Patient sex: M
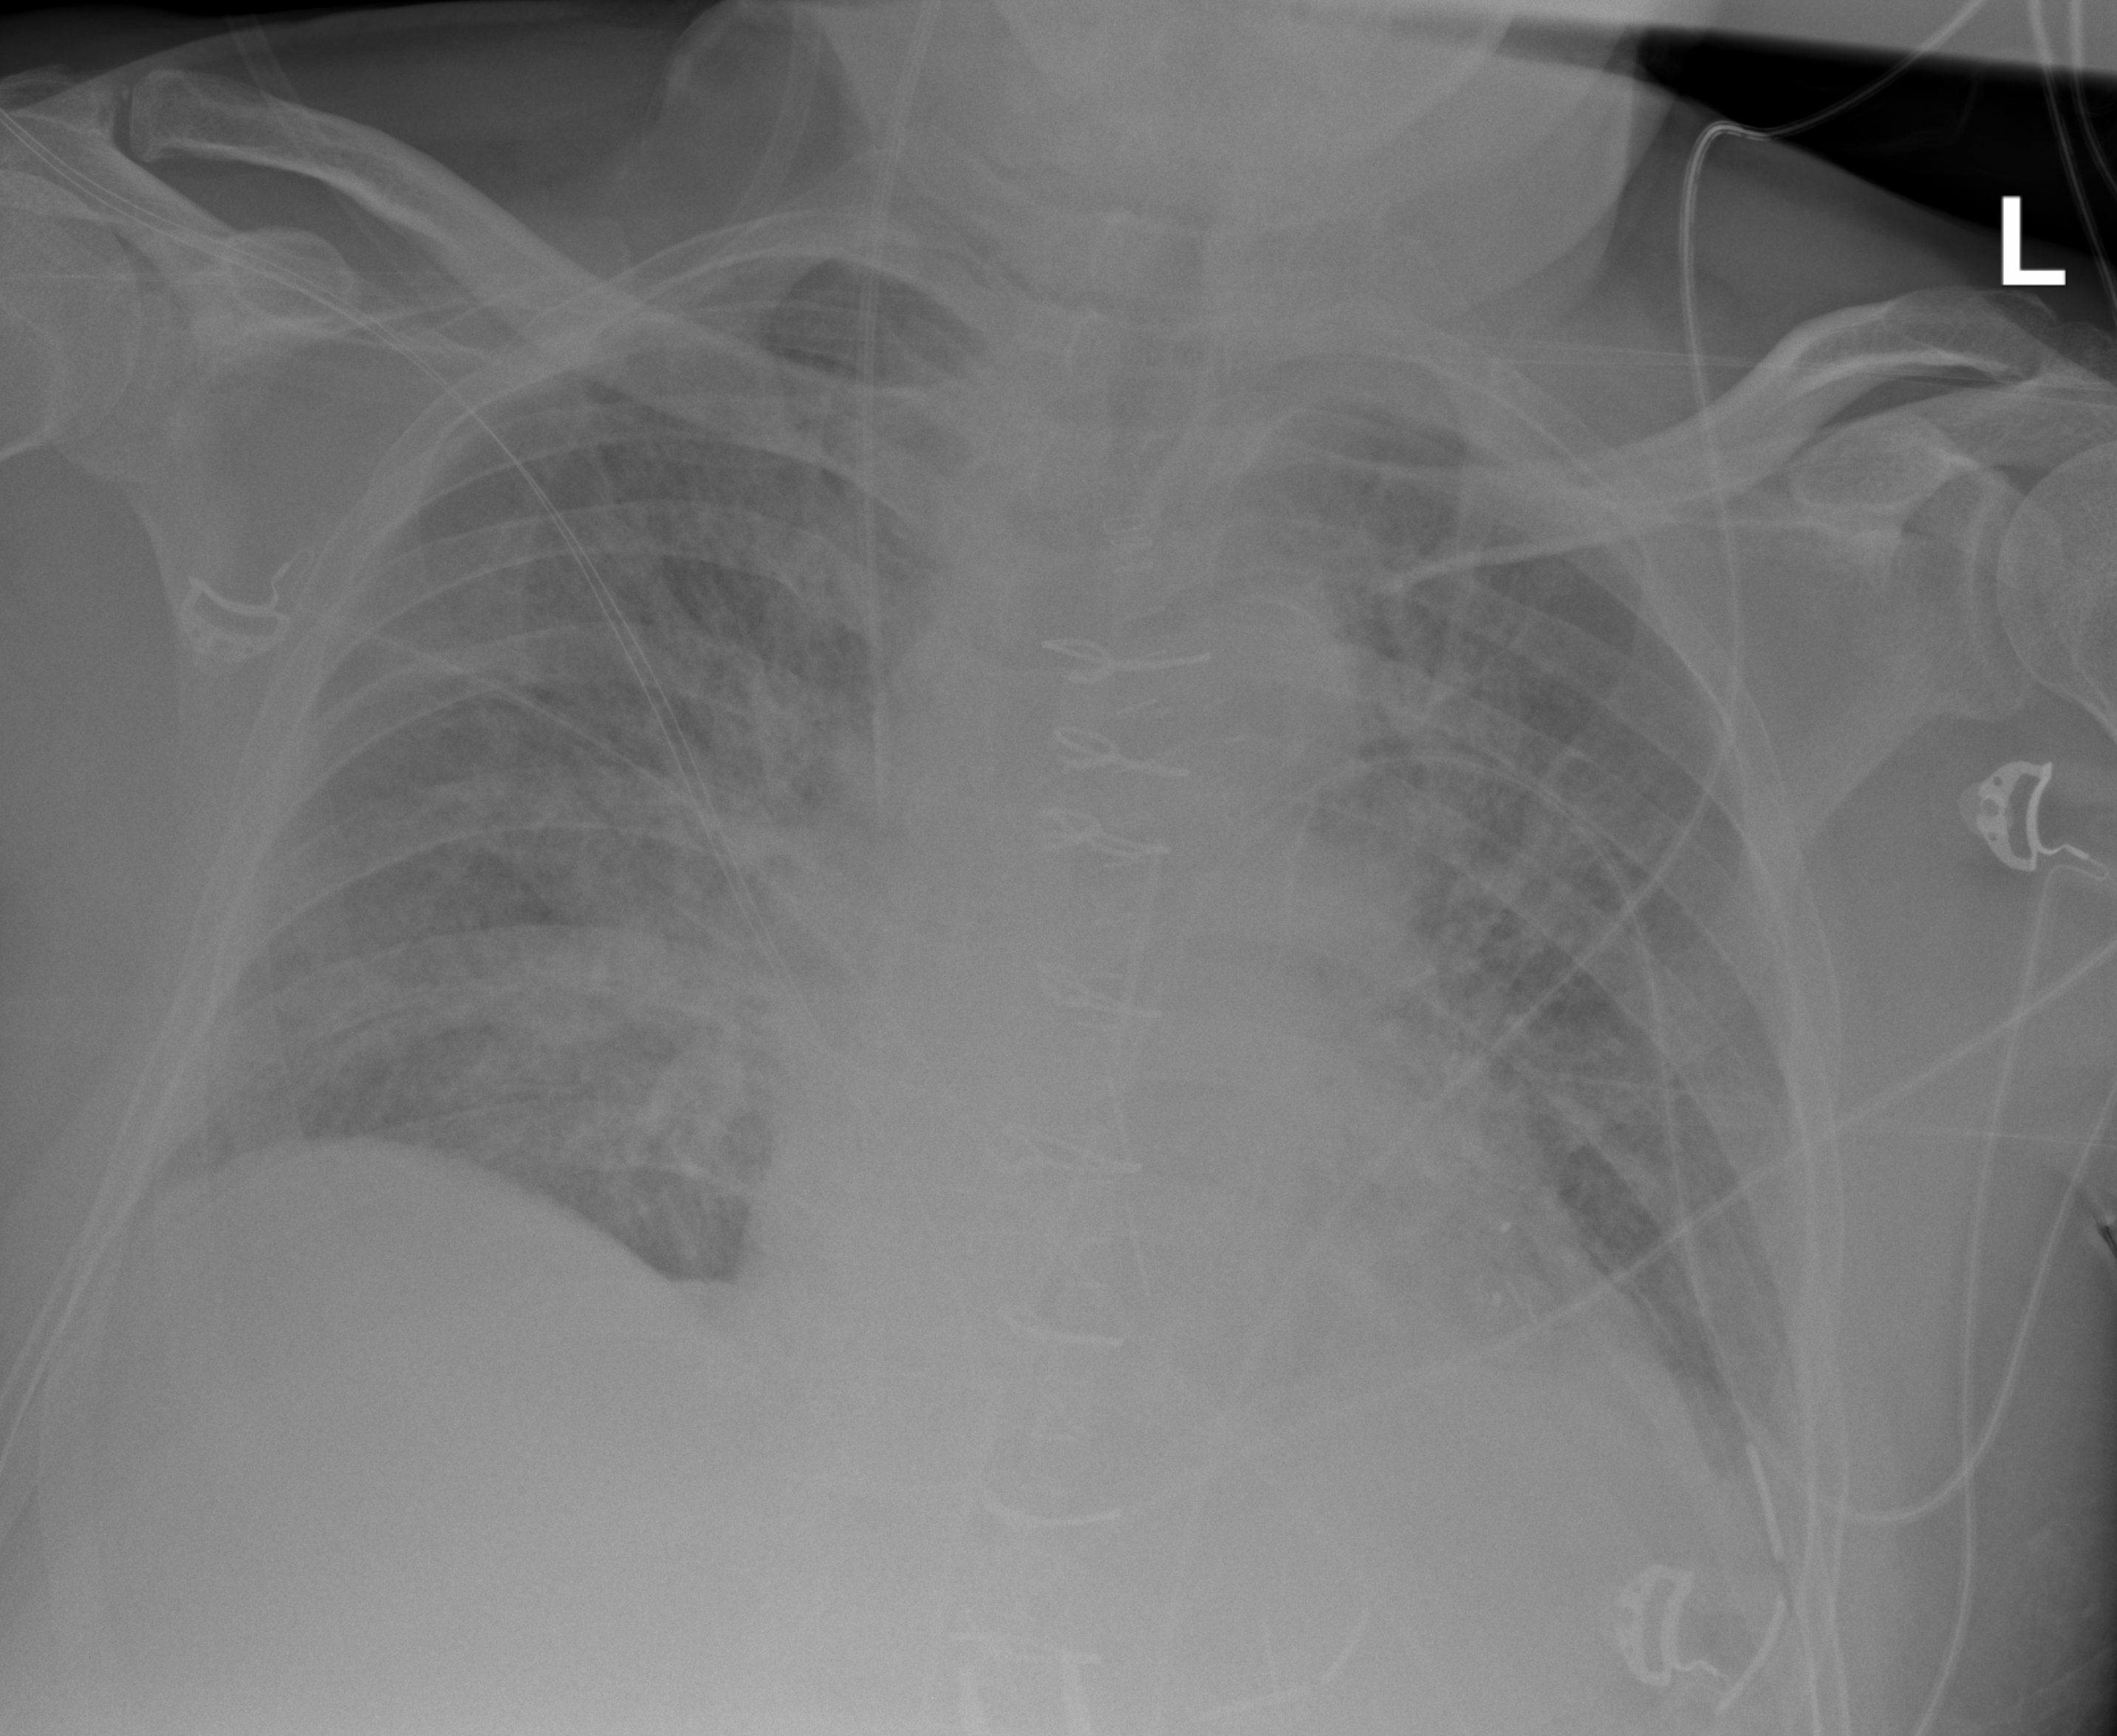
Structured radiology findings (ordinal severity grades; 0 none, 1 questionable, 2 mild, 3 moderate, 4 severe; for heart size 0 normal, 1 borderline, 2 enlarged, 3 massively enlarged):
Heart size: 2
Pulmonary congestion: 2
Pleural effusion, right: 2
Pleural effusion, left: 0
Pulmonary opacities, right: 2
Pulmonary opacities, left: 2
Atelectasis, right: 2
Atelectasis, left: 0